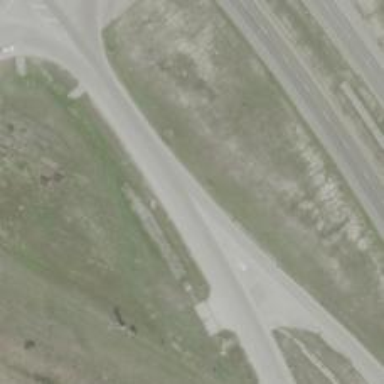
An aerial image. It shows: Trunk link highway.